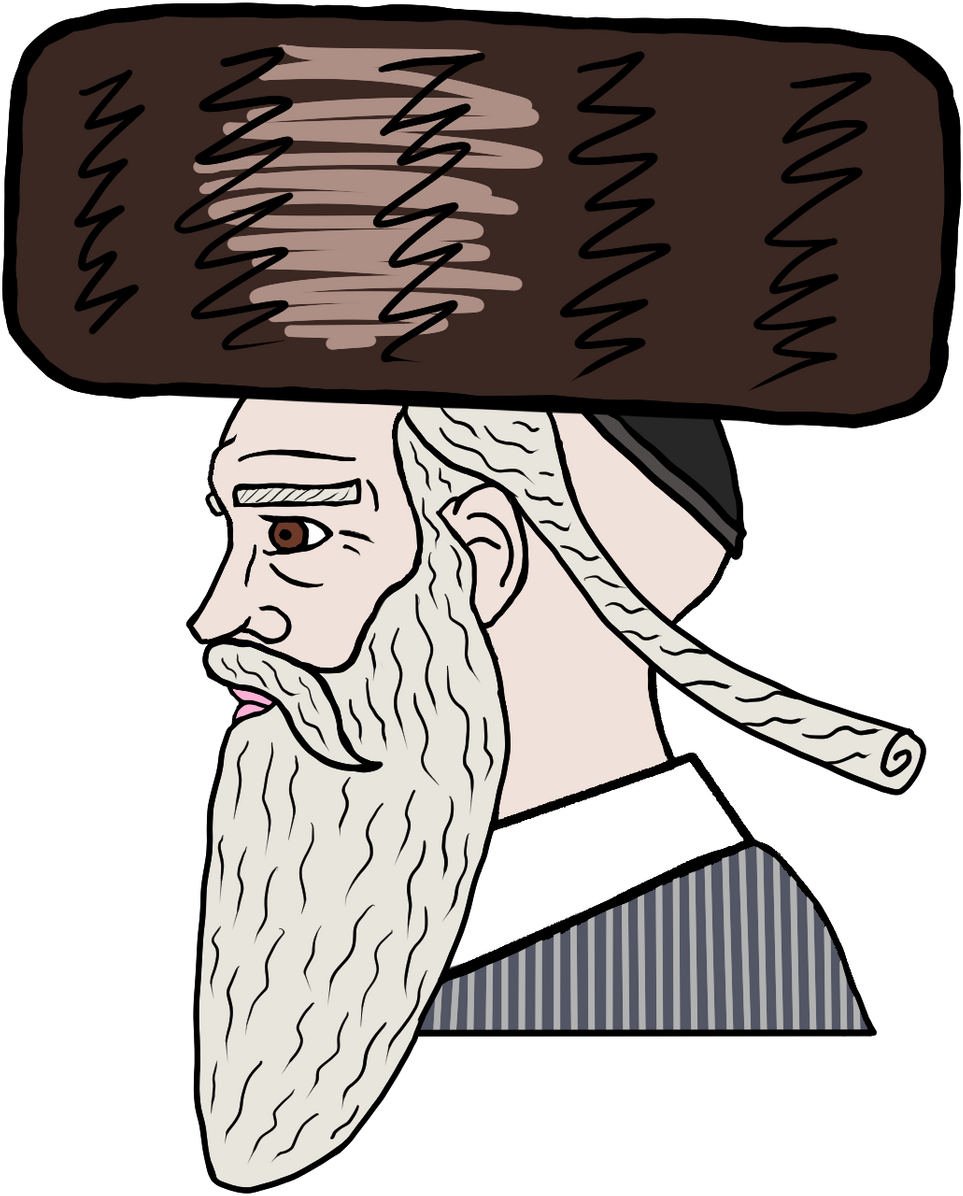
Label: 4_Yes_Chad